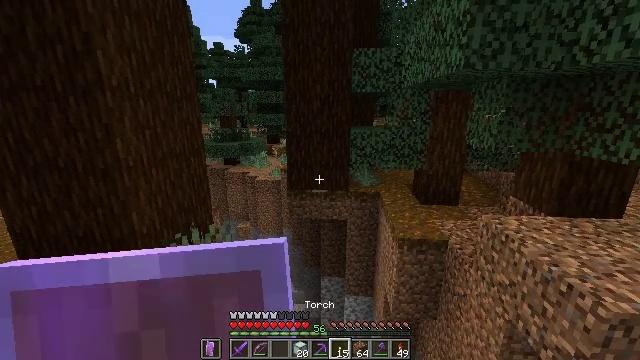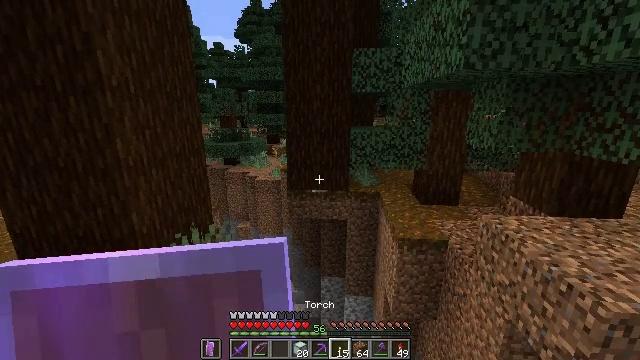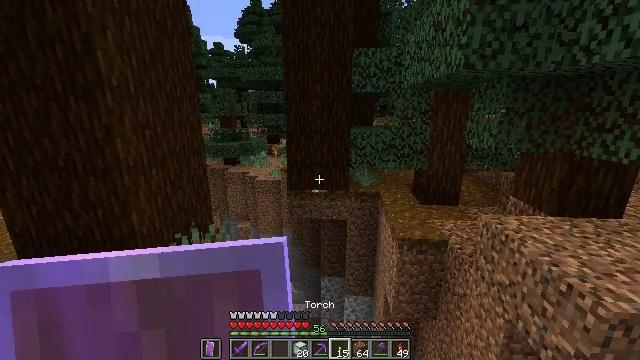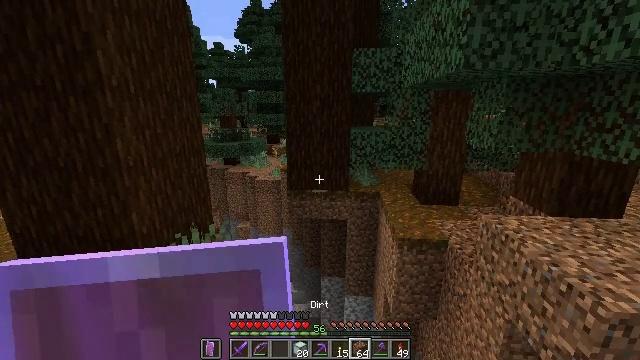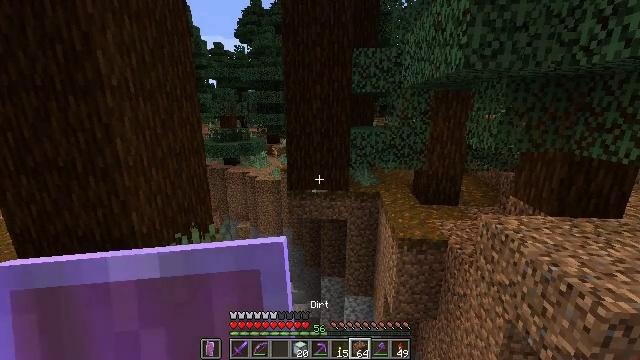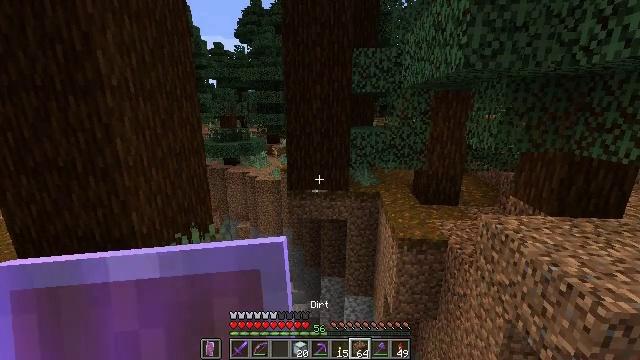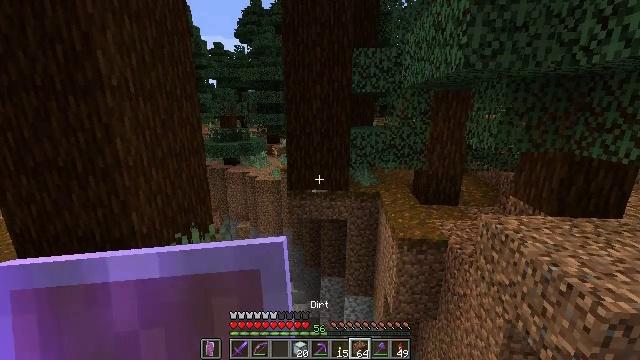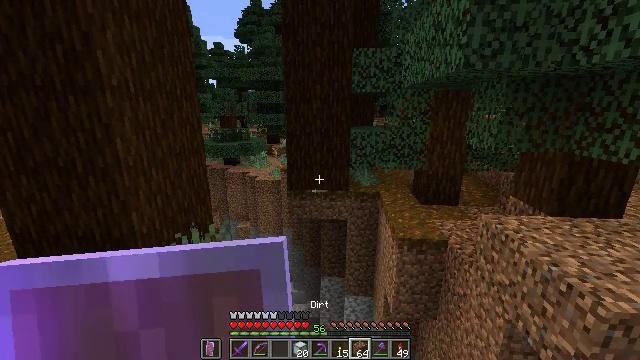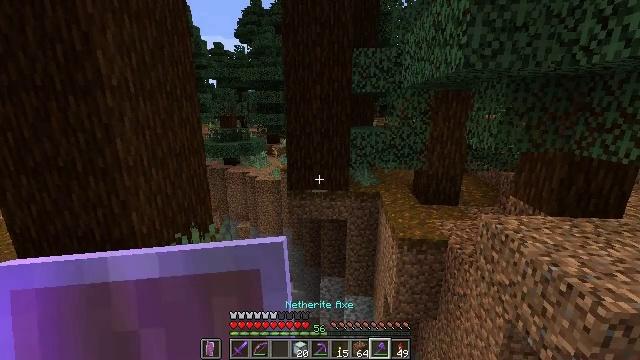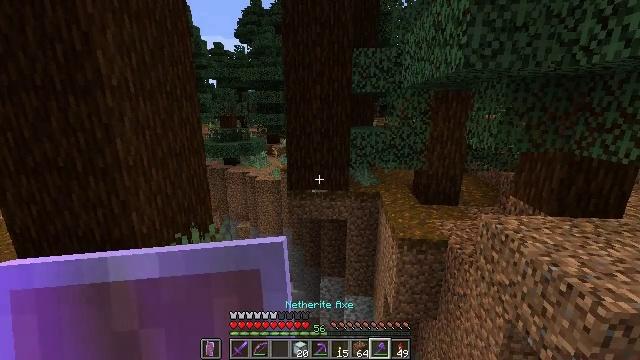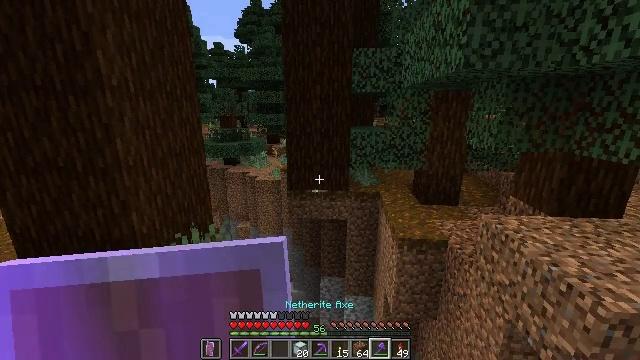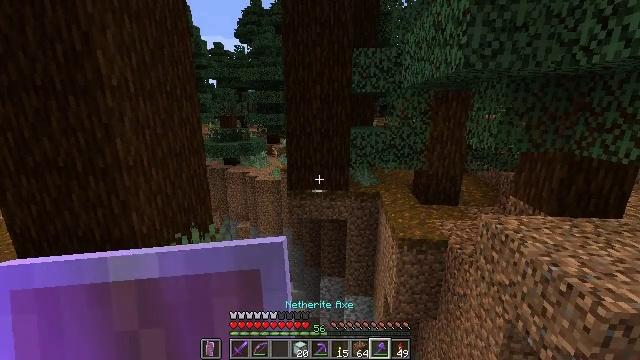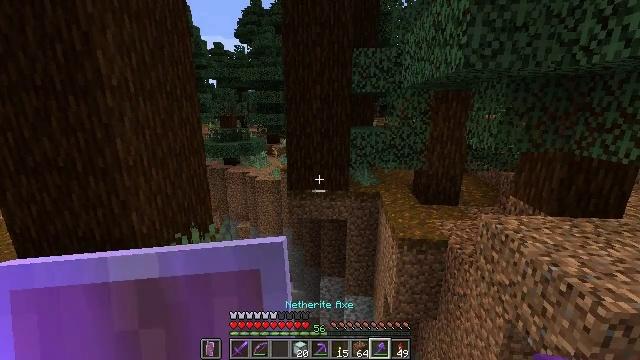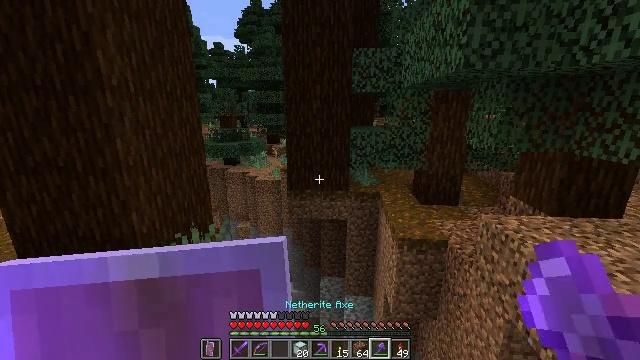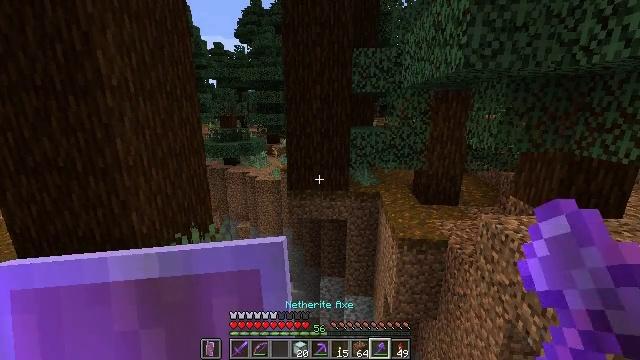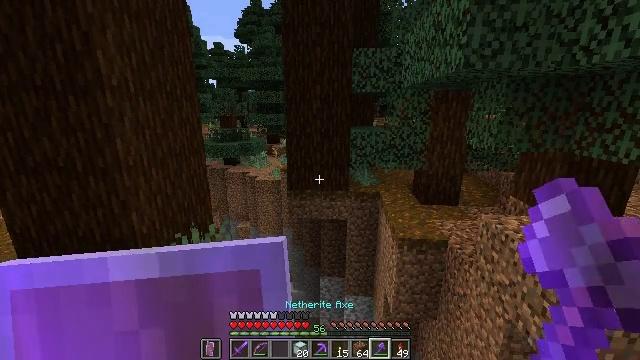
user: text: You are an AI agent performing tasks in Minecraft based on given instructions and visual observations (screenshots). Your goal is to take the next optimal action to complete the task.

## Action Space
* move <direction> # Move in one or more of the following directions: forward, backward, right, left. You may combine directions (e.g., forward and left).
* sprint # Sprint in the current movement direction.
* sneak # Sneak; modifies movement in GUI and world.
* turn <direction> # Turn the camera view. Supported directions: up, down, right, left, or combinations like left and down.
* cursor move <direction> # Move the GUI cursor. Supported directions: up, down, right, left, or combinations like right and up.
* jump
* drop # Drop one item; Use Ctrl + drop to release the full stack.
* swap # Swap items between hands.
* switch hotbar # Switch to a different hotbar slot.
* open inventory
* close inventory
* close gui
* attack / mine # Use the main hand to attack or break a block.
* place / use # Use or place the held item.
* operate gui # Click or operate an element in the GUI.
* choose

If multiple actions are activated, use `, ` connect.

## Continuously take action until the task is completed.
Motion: motion action
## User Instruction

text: Break the cactus block.
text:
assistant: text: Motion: no_op
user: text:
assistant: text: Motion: no_op
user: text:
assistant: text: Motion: no_op
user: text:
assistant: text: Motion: no_op
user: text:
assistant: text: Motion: no_op
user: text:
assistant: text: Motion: no_op
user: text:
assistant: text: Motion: no_op
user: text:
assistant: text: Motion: no_op
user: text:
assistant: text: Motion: no_op
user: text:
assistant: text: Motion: no_op
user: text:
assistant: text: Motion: no_op
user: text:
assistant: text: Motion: no_op
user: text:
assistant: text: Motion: no_op
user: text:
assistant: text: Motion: no_op
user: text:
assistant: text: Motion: no_op
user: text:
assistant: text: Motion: no_op
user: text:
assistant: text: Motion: no_op
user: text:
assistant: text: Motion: move forward
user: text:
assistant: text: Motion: move forward
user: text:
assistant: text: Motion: move forward
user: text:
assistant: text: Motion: move forward
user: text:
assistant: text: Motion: move forward, sprint
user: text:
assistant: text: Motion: move forward, sprint
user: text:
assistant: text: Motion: move forward, sprint
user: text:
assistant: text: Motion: move forward, sprint, turn left
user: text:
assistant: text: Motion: move forward, sprint, turn left
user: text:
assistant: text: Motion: move forward, sprint, turn left, jump
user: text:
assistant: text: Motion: move forward, sprint, jump
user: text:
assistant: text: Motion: move forward, sprint, jump
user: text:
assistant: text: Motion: move forward, sprint, turn left, jump